Interaction volume radius: 10 \u00c5
Interaction volume height: 25 \u00c5
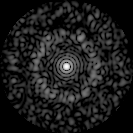
Disorder parameter: 0.8352